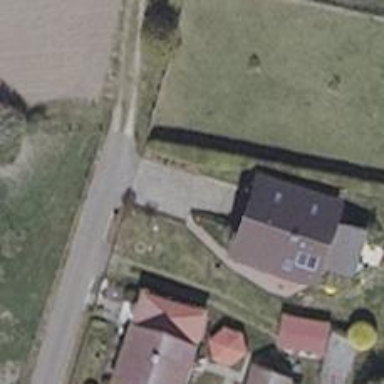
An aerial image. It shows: Driveway.